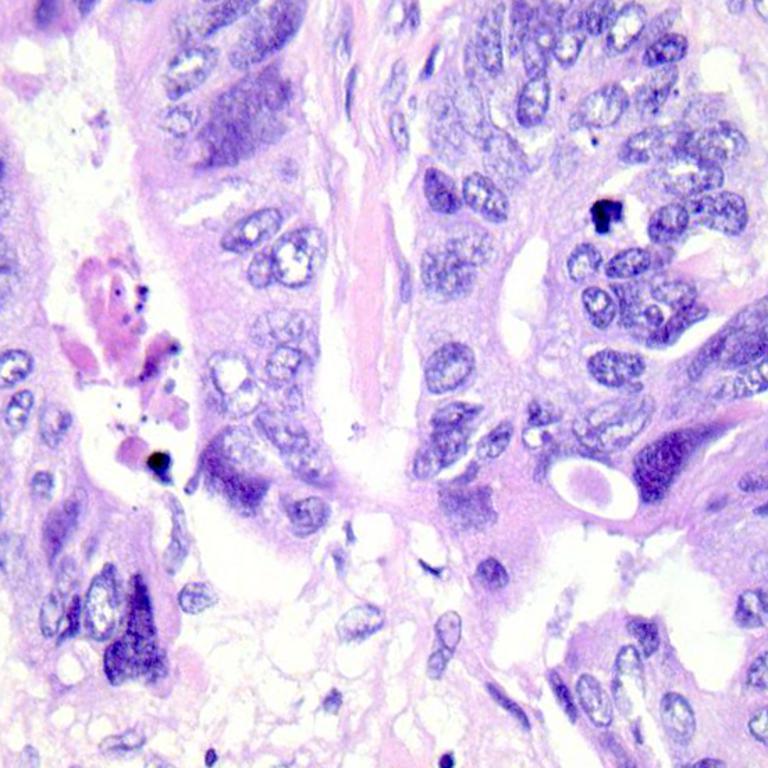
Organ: colon
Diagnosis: adenocarcinomas